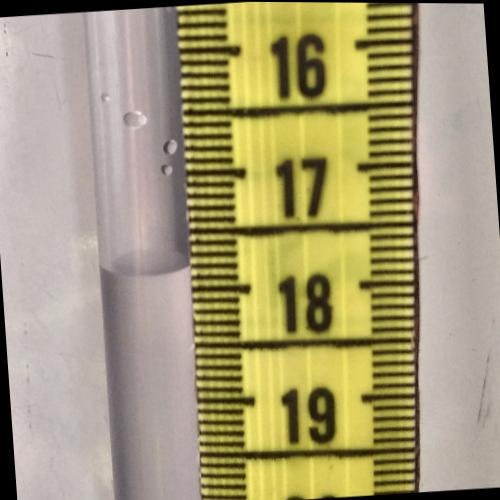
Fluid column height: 17.8 cm